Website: walmart
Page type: address-validator
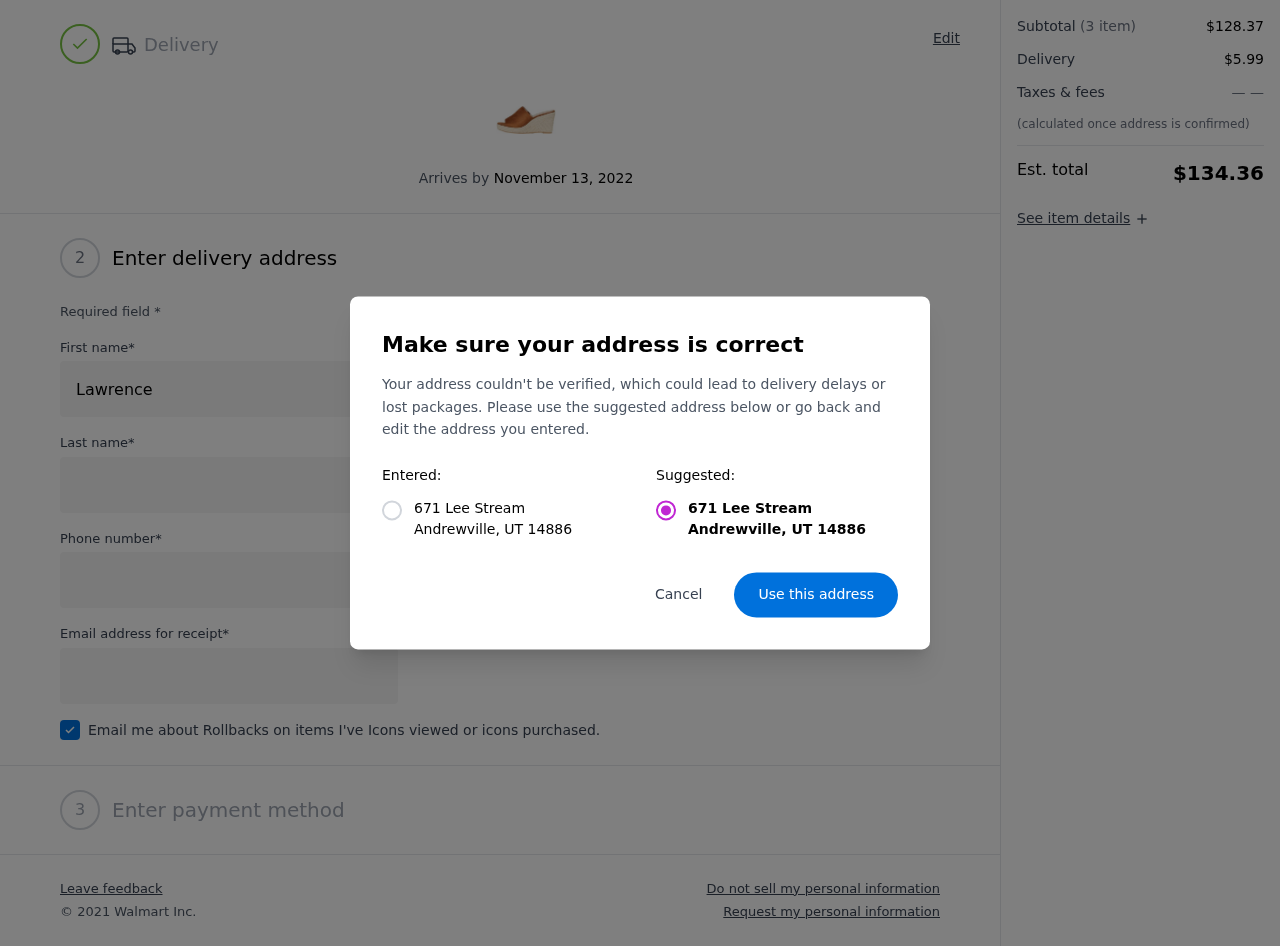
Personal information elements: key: PII_CITY
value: Andrewville
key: PII_POSTCODE
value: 14886
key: PII_STATE_ABBR
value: UT
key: PII_STREET
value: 671 Lee Stream
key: PII_FIRSTNAME
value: Lawrence
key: PII_LASTNAME
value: Price
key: PII_STREET2
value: Suite 366
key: PII_PHONE
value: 4993216699
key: PII_EMAIL
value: lawrenceprice@hotmail.com
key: PII_POSTCODE_FULL
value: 14886
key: PII_POSTCODE_NUMERIC
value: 14886
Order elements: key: ORDER_DELIVERY_DATE
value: November 13, 2022
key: ORDER_SUBTOTAL
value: $128.37
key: ORDER_SHIPPING_COST
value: $5.99
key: ORDER_TOTAL
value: $134.36